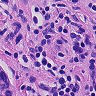
Metastatic tissue present: yes